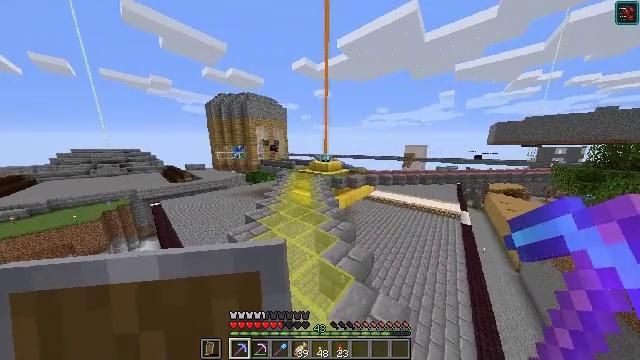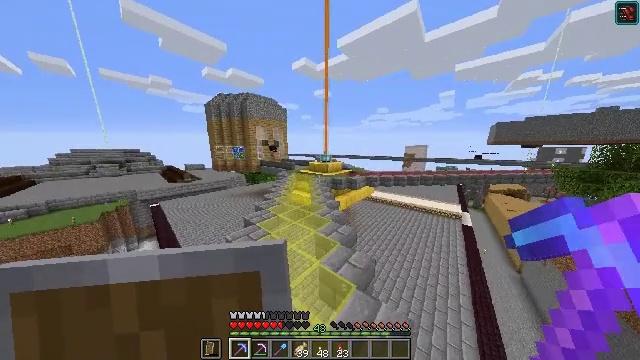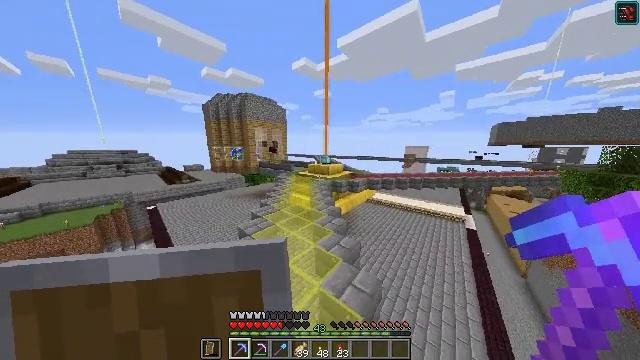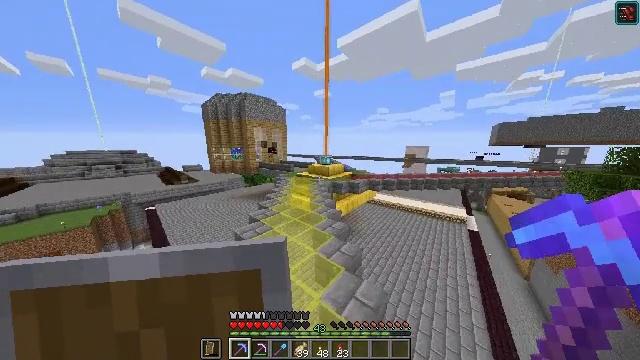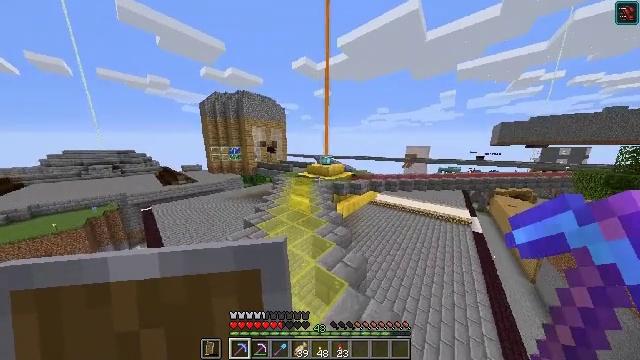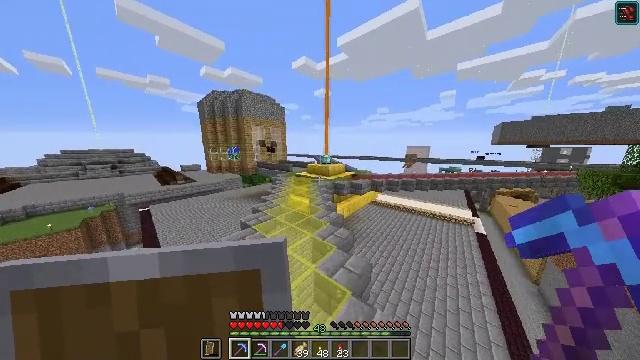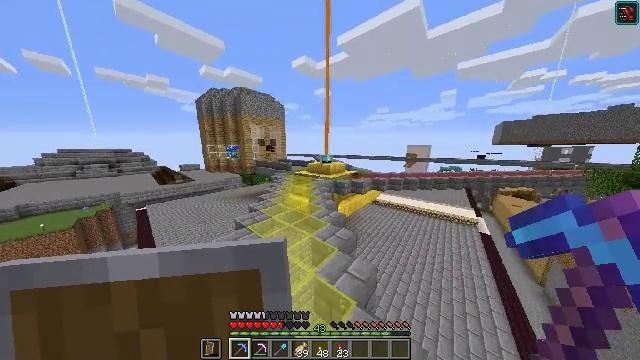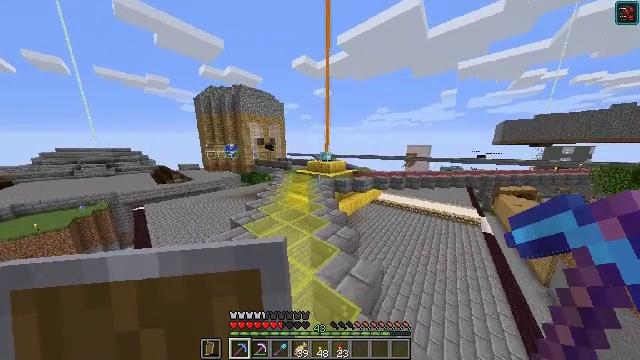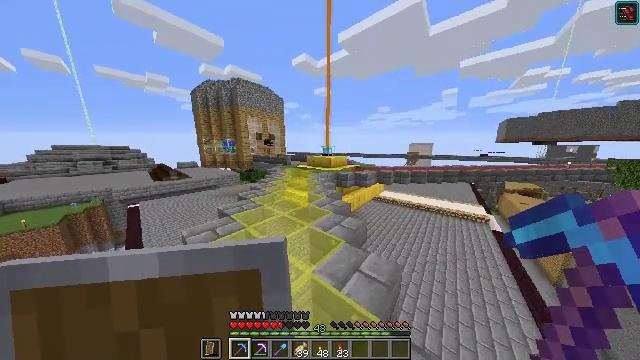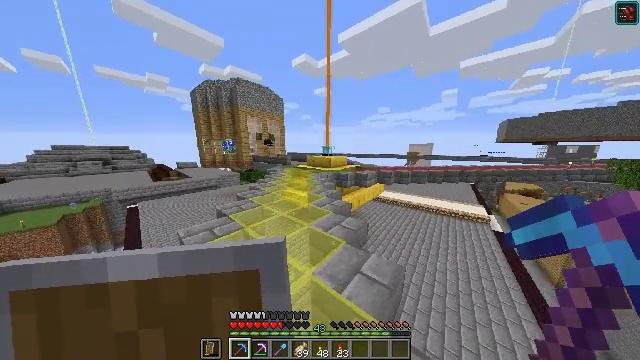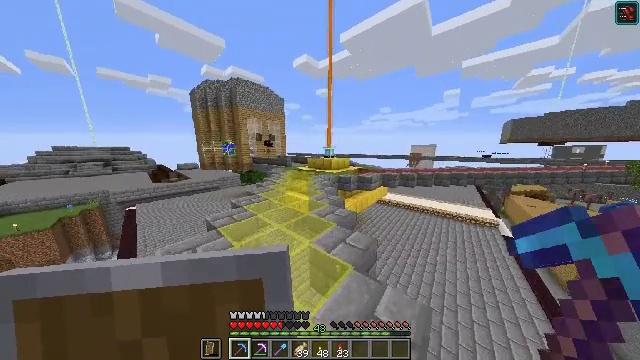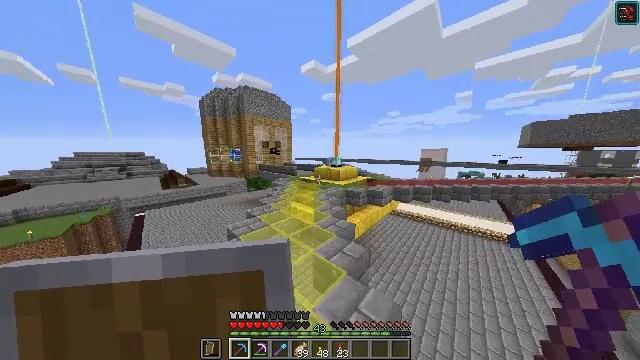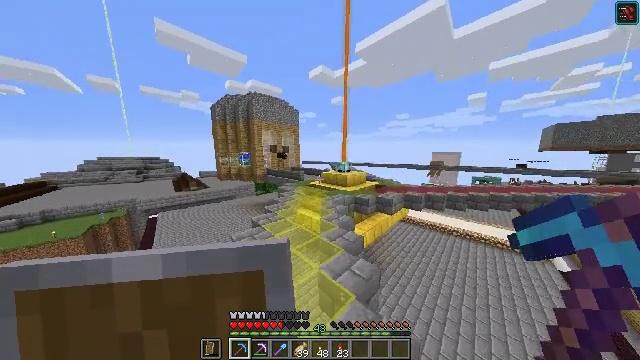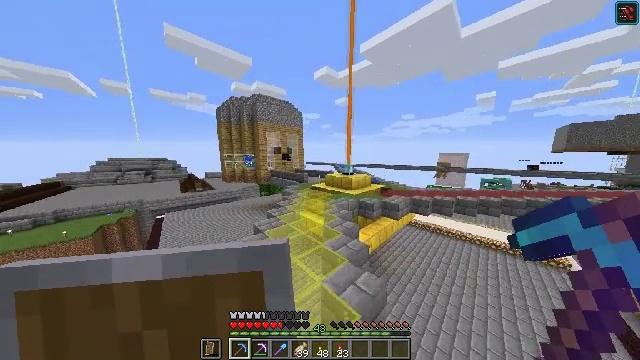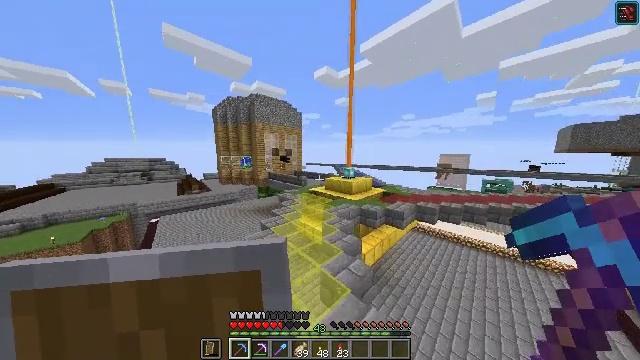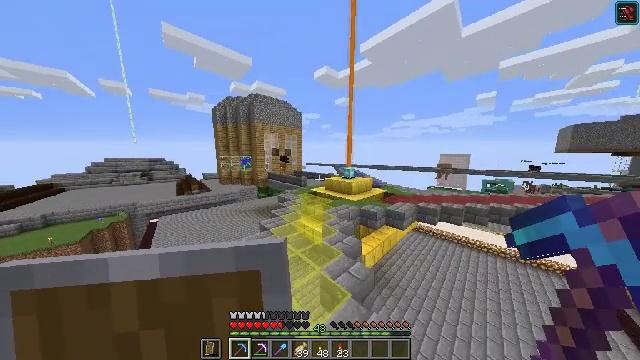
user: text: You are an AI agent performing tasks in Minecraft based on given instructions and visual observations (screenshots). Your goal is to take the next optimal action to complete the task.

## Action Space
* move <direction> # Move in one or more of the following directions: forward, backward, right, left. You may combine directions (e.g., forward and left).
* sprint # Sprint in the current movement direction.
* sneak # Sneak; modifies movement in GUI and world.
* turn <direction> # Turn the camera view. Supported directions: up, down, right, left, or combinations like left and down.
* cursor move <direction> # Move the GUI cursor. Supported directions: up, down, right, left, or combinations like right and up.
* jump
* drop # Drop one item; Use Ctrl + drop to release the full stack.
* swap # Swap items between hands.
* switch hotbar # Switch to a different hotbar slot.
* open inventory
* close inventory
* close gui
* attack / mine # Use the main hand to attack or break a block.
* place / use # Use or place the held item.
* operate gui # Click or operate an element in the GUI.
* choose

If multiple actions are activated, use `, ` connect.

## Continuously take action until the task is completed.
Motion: motion action
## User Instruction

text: Attack the quartz pillar to collect it.
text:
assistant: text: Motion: move forward, jump
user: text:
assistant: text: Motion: move forward, jump
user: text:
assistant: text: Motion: move forward, jump
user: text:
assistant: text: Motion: move forward, jump
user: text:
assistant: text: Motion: move forward, jump
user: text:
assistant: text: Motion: move forward, jump
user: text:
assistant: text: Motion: move forward, jump
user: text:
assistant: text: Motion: move forward, jump
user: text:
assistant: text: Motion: move forward, jump
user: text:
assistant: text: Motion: move forward, jump
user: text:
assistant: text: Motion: move forward, turn left and up, jump
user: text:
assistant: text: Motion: move forward, turn left and up, jump
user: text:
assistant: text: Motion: move forward, turn left, jump
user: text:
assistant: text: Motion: move forward, jump
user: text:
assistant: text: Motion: move forward, jump
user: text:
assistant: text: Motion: move forward, jump
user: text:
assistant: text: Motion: move forward, jump
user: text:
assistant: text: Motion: move forward, jump
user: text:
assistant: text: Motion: move forward, turn left, jump
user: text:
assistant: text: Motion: move forward, jump
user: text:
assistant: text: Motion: move forward, turn left, jump
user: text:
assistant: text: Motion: move forward, jump
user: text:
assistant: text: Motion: move forward, jump
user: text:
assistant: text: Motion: move forward, jump
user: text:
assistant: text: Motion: move forward, jump
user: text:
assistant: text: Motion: move forward, jump
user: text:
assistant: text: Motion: move forward, jump
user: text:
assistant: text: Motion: move forward, jump
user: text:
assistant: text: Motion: move forward, turn left, jump
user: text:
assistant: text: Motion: move forward, jump